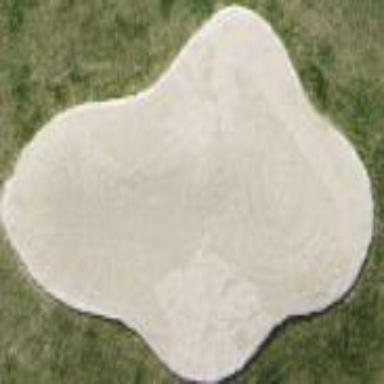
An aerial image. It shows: Golf bunker filled with natural sand.